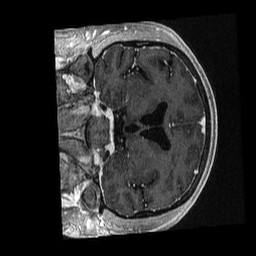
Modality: T1w
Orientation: coronal
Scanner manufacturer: ge
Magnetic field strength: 1.5 T
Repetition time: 0.008352 s
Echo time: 0.003192 s